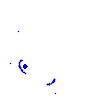
Particle: pion